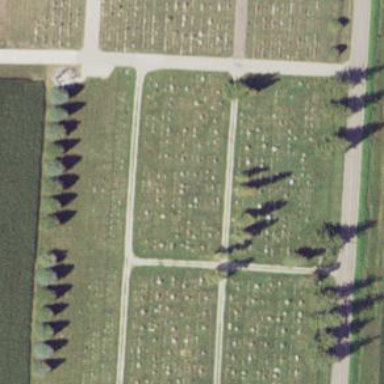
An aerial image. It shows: Cemetery.